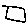
Label: square